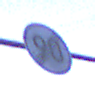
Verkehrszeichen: EndeGeschwindigkeit90
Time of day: SunriseSunset
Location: Outdoor (Nature)
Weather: Clear
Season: NotSpecified
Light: Natural